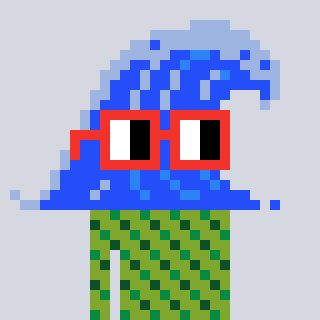
a pixel art character with square red glasses, a wave-shaped head and a slimegreen-colored body on a cool background